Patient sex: F
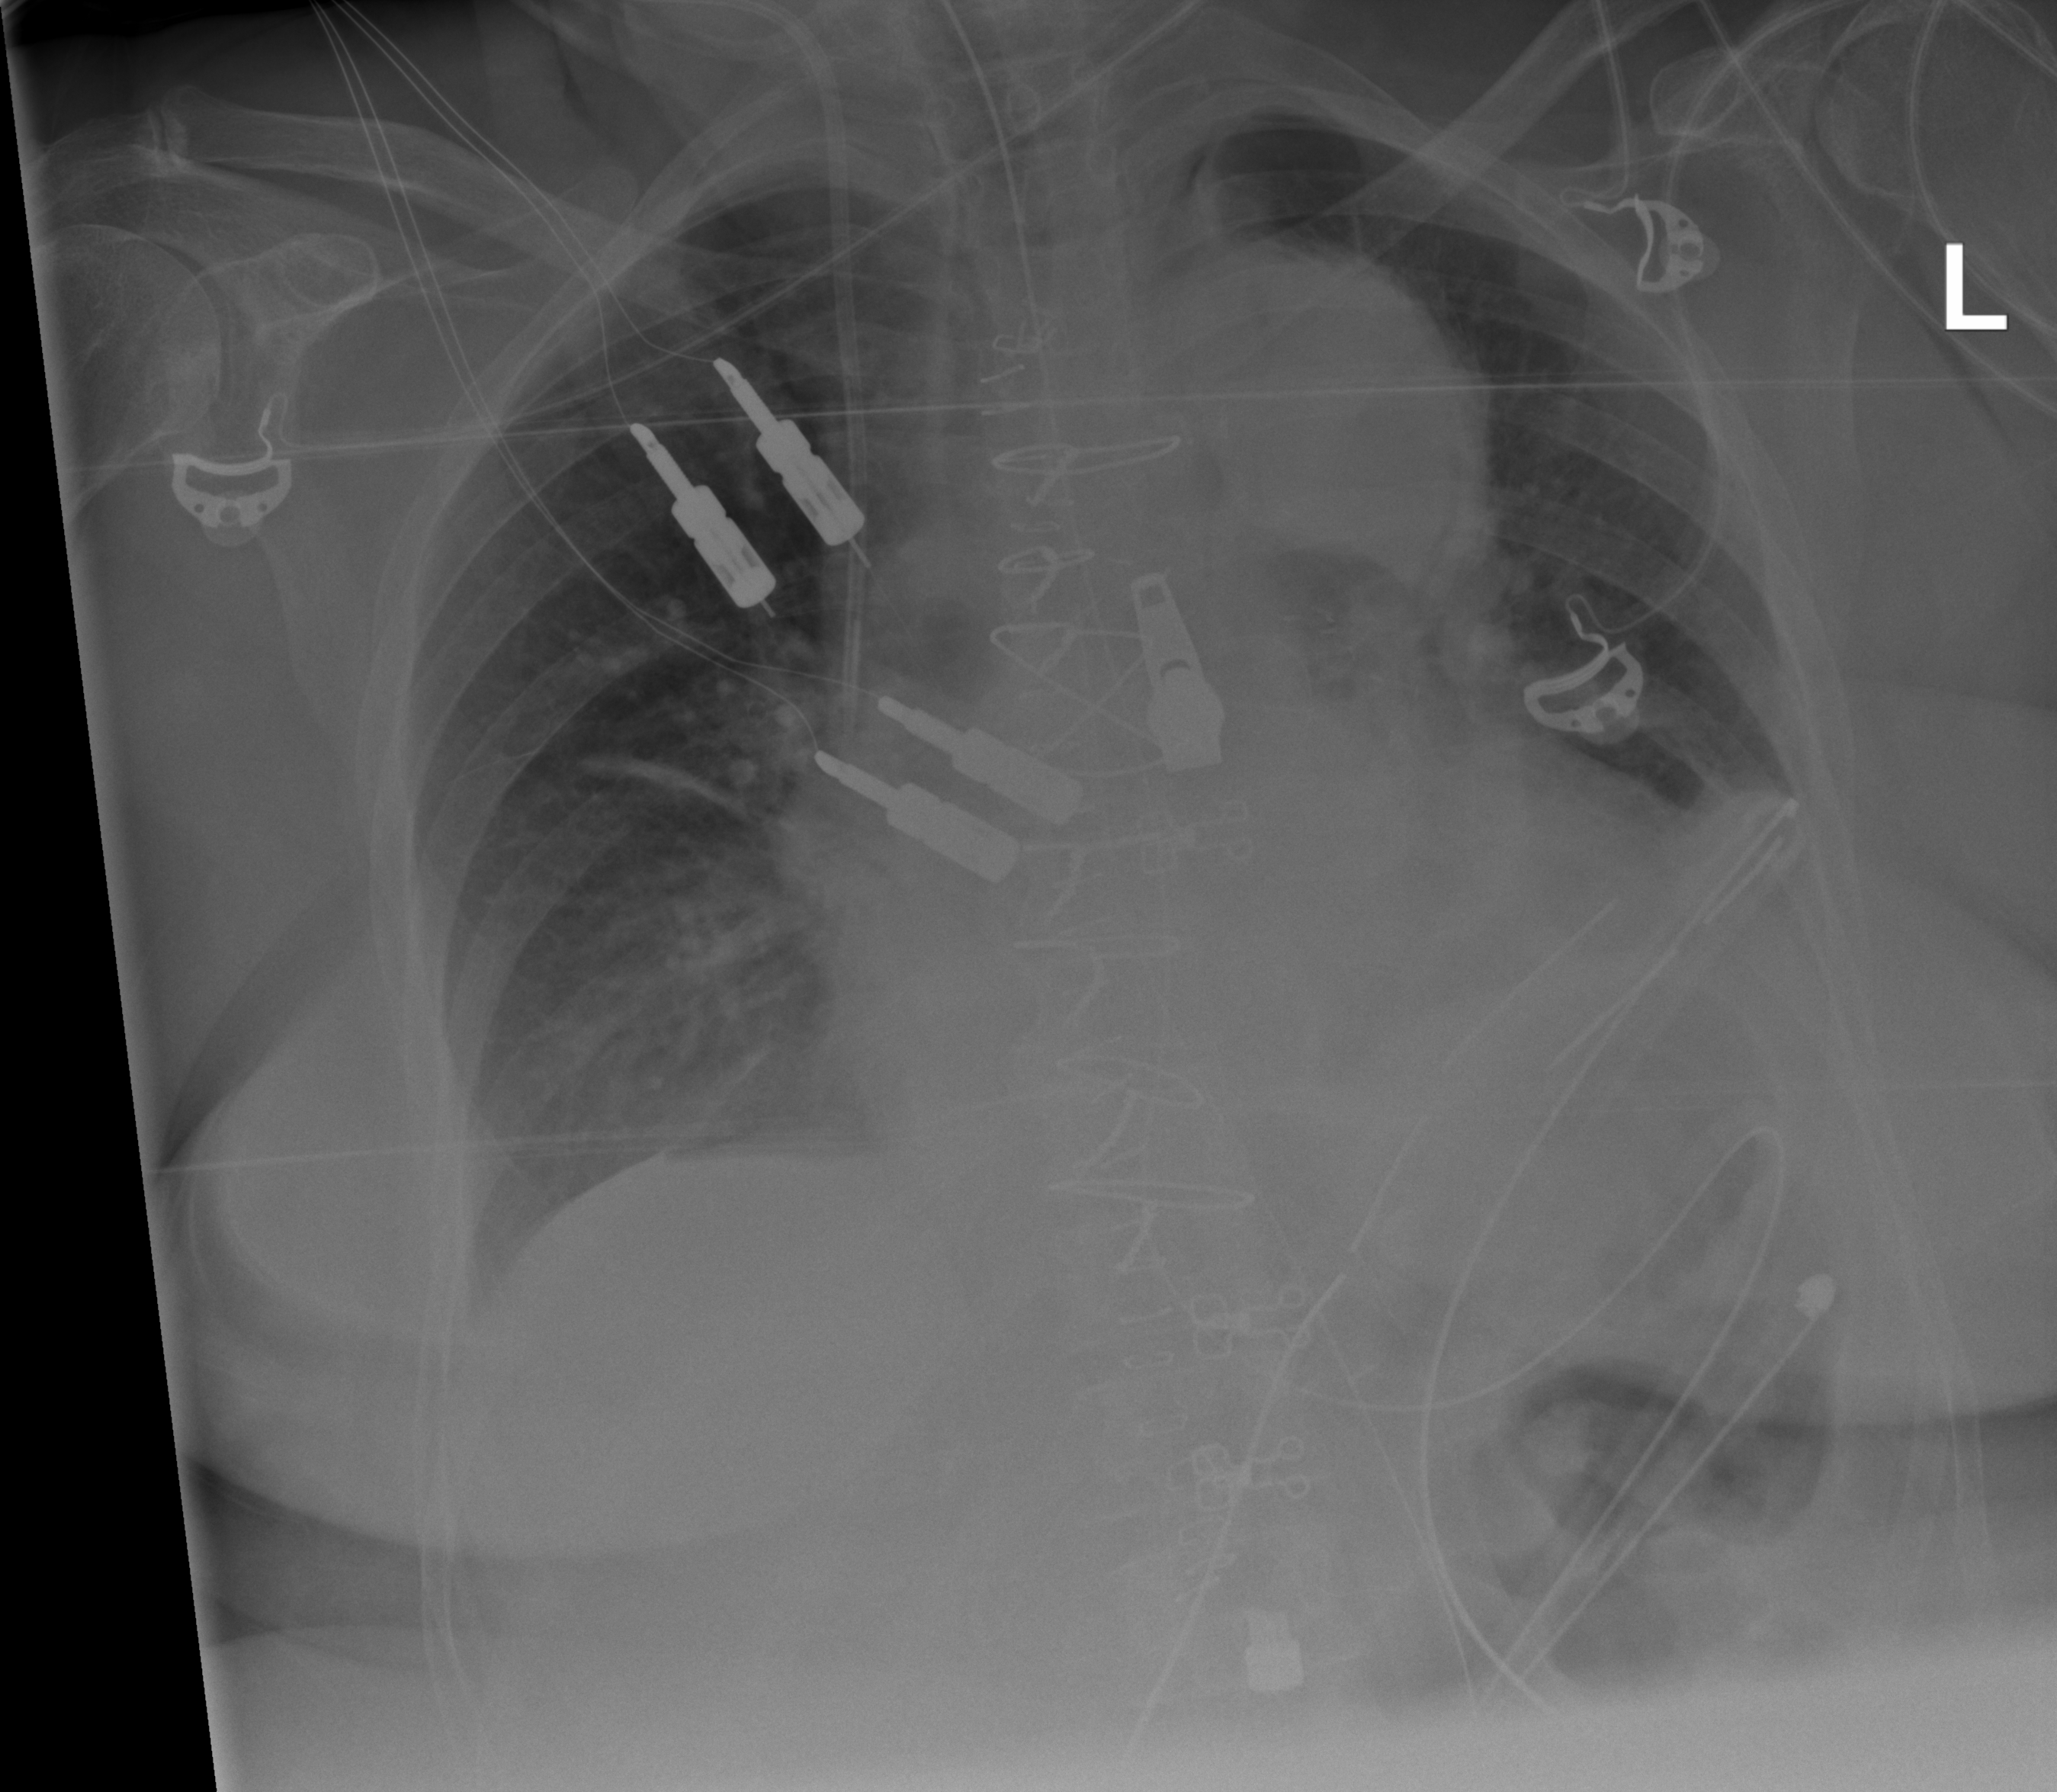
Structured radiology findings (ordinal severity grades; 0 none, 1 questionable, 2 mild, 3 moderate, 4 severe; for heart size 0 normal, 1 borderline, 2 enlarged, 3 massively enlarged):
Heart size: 2
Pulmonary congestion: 2
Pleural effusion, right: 2
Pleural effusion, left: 2
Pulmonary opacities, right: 0
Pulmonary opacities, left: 0
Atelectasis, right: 2
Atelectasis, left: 2